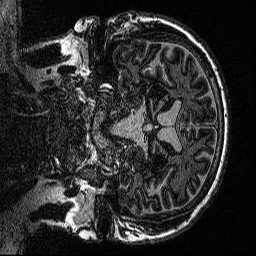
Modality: MP2RAGE
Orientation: coronal
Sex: male
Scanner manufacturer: siemens
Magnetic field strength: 3 T
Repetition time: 5 s
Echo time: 0.00292 s